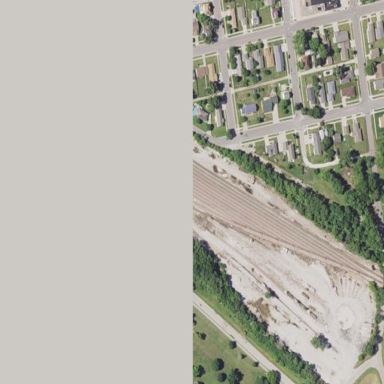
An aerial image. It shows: Railway area.